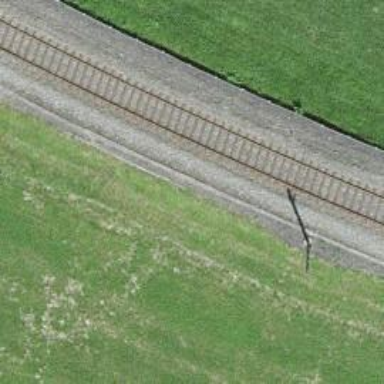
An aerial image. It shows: Single-track railway with electrified contact lines.